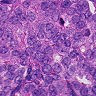
Metastatic tissue present: yes